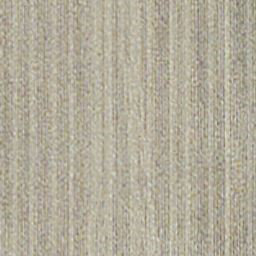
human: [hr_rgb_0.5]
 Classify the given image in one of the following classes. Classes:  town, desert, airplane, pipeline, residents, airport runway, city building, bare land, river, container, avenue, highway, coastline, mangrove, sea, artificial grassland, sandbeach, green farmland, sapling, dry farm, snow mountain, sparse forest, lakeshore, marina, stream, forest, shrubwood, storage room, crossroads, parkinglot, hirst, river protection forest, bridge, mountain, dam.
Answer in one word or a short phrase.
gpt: dry farm